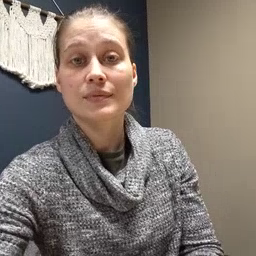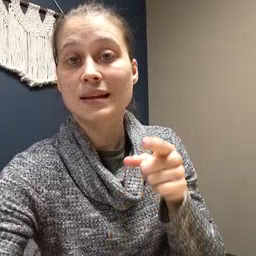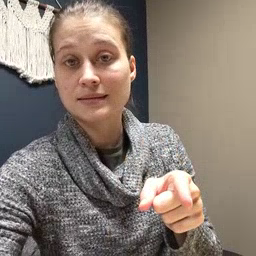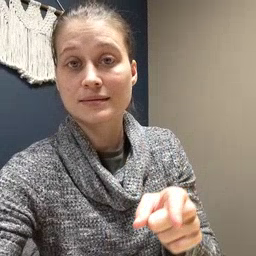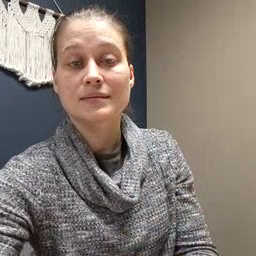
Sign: hesheit